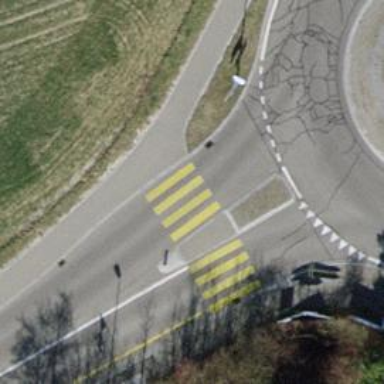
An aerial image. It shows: Marked crossing with pedestrian island.